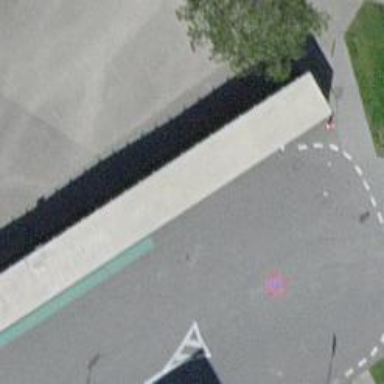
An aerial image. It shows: Asphalt footway.